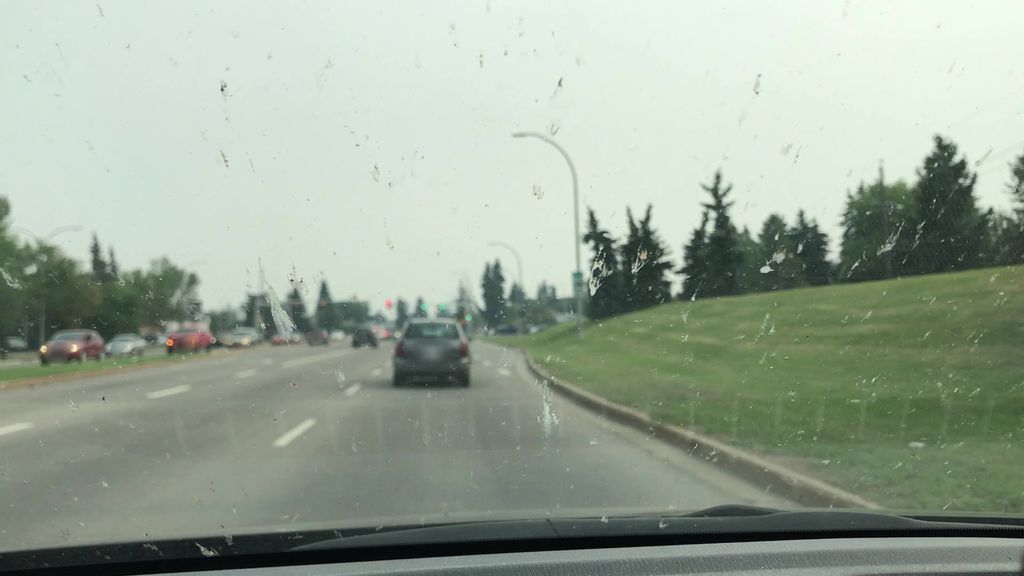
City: edmonton